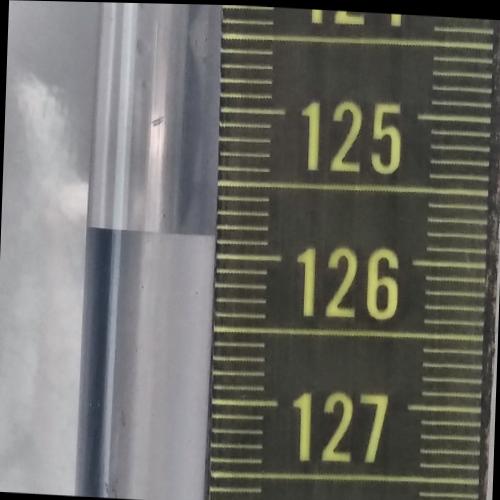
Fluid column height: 125.9 cm